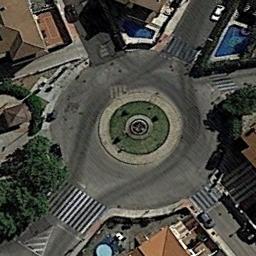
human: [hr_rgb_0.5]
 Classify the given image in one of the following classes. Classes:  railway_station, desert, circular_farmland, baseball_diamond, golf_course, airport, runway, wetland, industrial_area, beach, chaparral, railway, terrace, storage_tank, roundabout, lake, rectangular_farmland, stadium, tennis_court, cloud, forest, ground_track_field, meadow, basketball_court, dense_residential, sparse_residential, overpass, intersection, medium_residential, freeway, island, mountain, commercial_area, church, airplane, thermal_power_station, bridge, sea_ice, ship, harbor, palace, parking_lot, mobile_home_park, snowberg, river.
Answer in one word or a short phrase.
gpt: roundabout